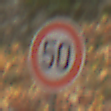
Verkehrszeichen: Geschwindigkeit50
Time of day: MorningAfternoon
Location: Outdoor (Nature)
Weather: Overcast
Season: Autumn
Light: Natural